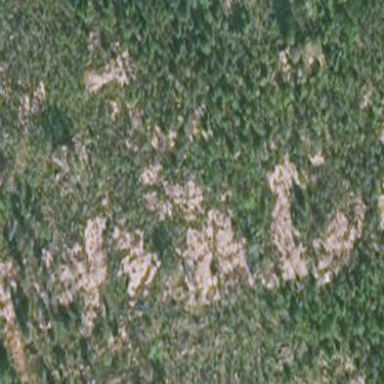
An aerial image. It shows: Landscape dominated by bare rock.